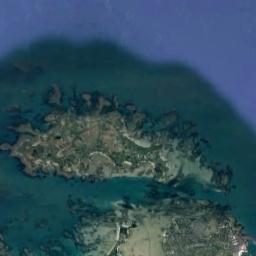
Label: island